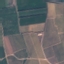
Label: PermanentCrop